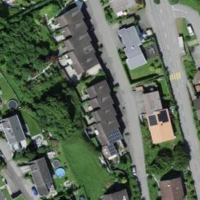
EUNIS habitat code: 54
Species observed at this site:
Podarcis muralis